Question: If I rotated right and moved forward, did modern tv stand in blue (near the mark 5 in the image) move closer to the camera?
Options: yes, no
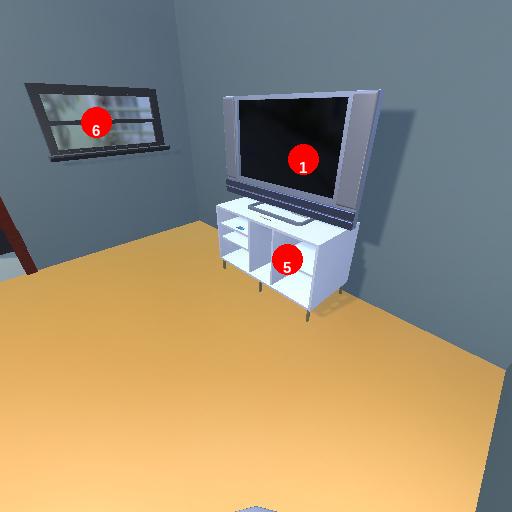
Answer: yes